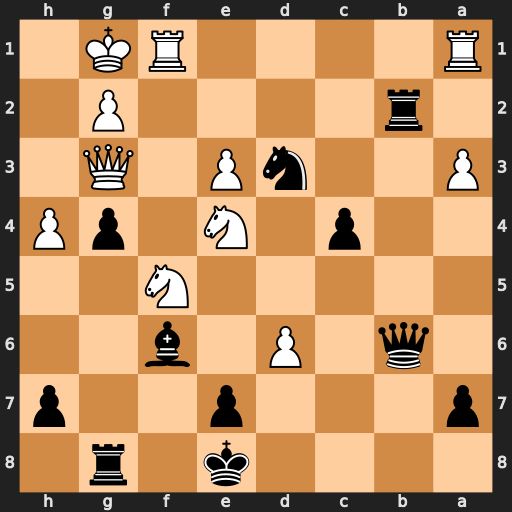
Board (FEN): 4k1r1/p3p2p/1q1P1b2/5N2/2p1N1pP/P2nP1Q1/1r4P1/R4RK1
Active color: b
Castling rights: -
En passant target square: -
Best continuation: Be5 Qxe5 Nxe5